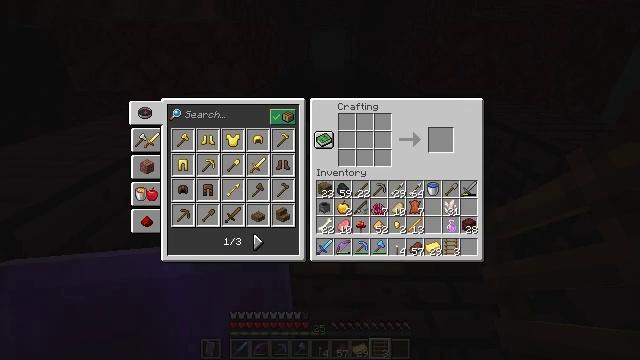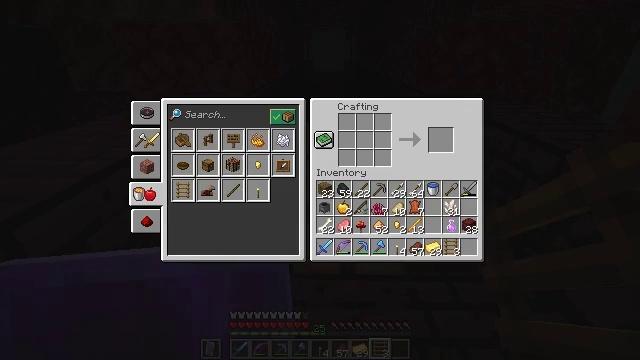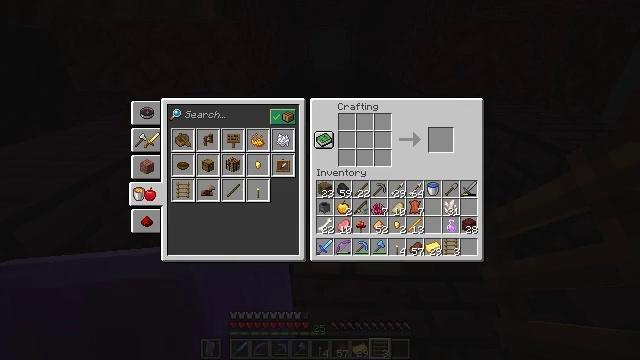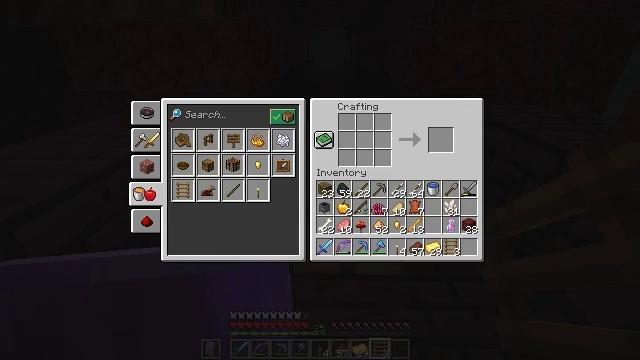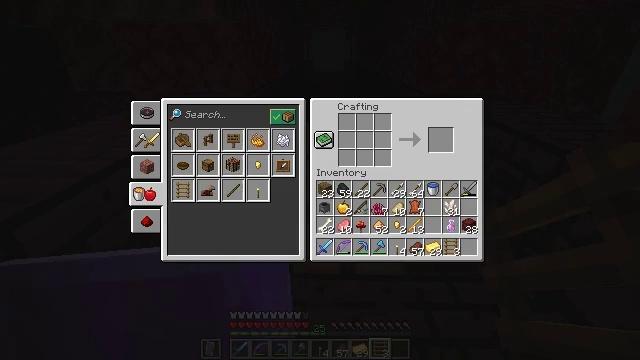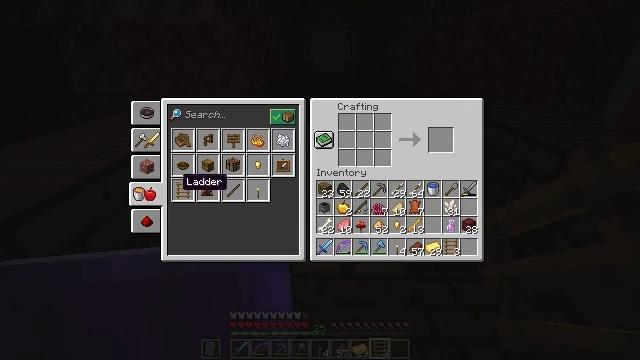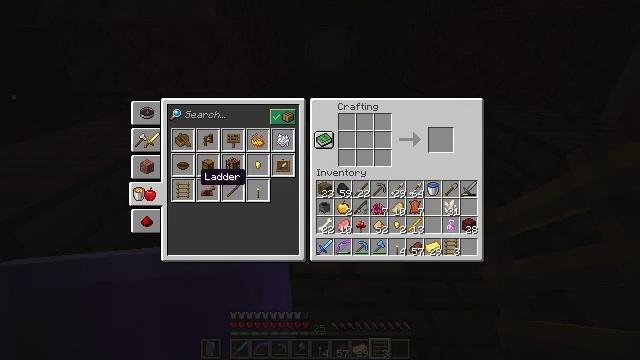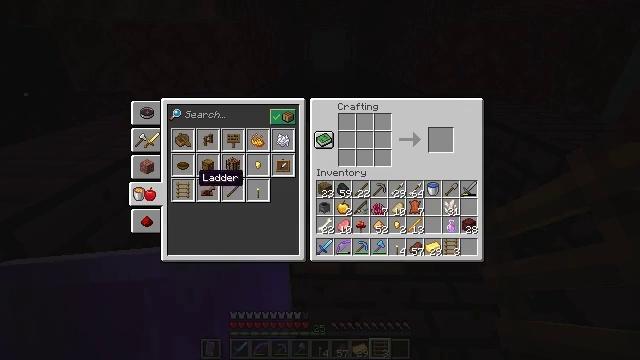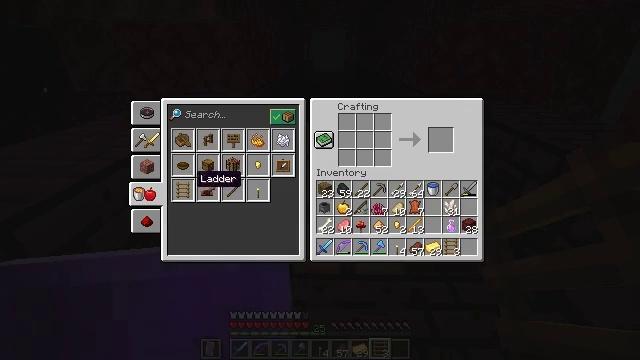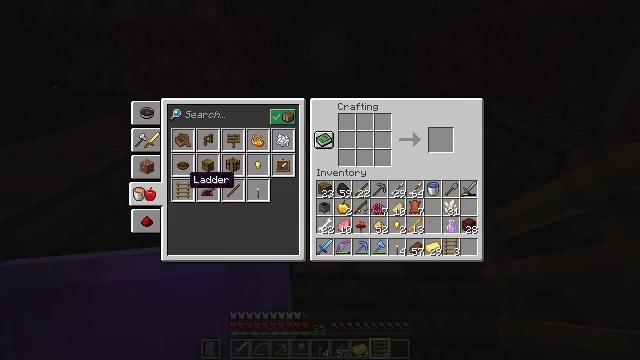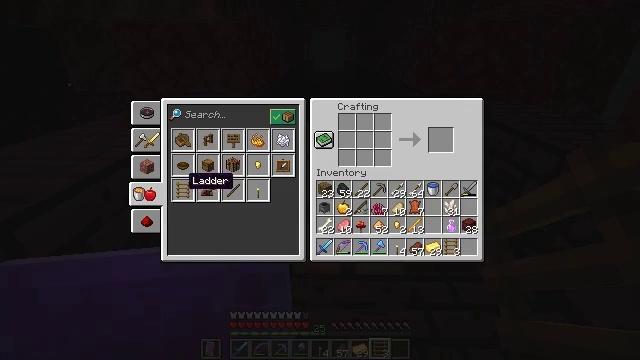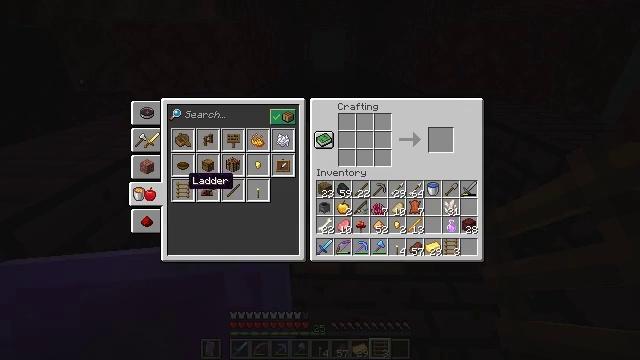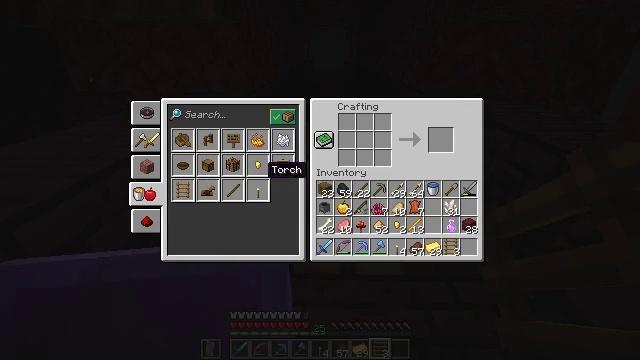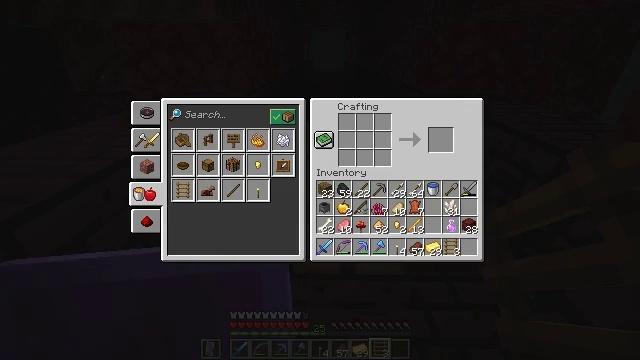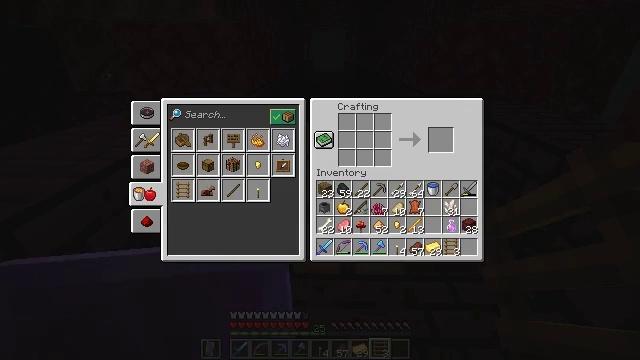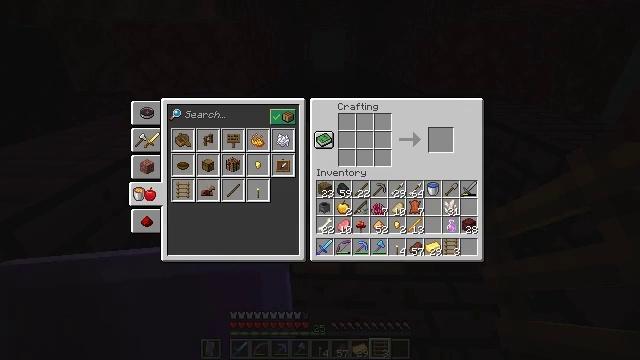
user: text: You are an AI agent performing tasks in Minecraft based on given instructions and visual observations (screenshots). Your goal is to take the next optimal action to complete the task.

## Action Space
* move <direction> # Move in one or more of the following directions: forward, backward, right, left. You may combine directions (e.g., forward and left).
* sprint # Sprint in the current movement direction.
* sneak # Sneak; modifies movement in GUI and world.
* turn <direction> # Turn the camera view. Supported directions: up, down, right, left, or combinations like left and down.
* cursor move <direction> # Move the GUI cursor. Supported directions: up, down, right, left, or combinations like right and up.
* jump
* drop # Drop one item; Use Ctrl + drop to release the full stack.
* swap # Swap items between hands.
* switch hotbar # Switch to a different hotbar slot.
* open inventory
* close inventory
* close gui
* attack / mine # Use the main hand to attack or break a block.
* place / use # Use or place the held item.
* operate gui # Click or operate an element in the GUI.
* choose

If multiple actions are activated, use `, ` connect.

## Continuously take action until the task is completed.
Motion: motion action
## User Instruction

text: Craft a ladder.
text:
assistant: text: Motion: operate gui
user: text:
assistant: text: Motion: operate gui
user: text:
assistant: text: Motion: no_op
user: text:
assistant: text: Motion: no_op
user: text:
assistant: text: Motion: cursor move right and up
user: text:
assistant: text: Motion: cursor move right
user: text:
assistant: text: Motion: no_op
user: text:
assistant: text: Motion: no_op
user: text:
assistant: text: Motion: no_op
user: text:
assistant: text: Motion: no_op
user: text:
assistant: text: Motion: operate gui
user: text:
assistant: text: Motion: cursor move right and up
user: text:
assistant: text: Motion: cursor move right and up
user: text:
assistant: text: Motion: cursor move right
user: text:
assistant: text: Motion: no_op
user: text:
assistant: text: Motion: cursor move left and up
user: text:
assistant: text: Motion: cursor move left
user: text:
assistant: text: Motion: no_op
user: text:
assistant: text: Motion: no_op
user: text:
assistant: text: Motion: no_op
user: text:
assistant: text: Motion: operate gui
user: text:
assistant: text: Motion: operate gui
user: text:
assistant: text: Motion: no_op
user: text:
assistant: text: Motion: cursor move down
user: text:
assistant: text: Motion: cursor move down
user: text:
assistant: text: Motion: no_op